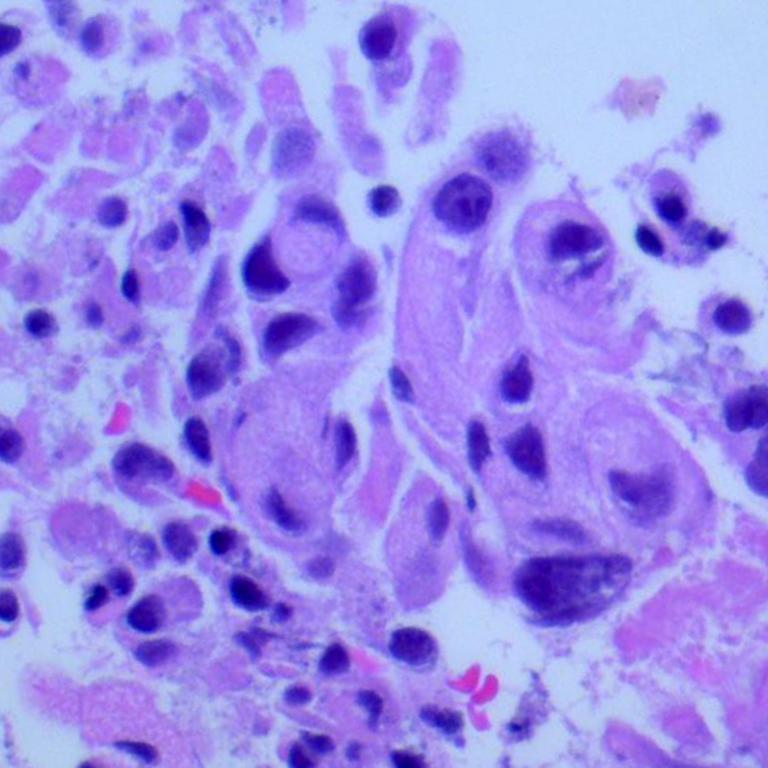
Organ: lung
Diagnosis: adenocarcinomas